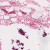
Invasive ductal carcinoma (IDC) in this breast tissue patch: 0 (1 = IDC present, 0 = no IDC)